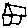
Label: house